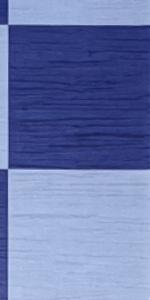
Label: Empty